Question: I am wanting to self size my cell in my Detail View Controller. How do I go about doing this? I have looked up on many tutorials, and I have been able to self size on other apps, but not here. So, how can I do it, and what's the error?
Thanks.
Here is an image of my constraints:
I have implemented this code in the 'viewDidLoad()' method of the view controller:
'''
tableView.estimatedRowHeight = 400.0
tableView.rowHeight = UITableViewAutomaticDimension
'''
I have implemented this code in the Detail View Controller class:
'''
override func tableView(tableView: UITableView, heightForRowAtIndexPath indexPath: NSIndexPath) -> CGFloat {
return 500
}
'''
The language I am using is Swift.
Here is an image of what it first looked like: <URL>
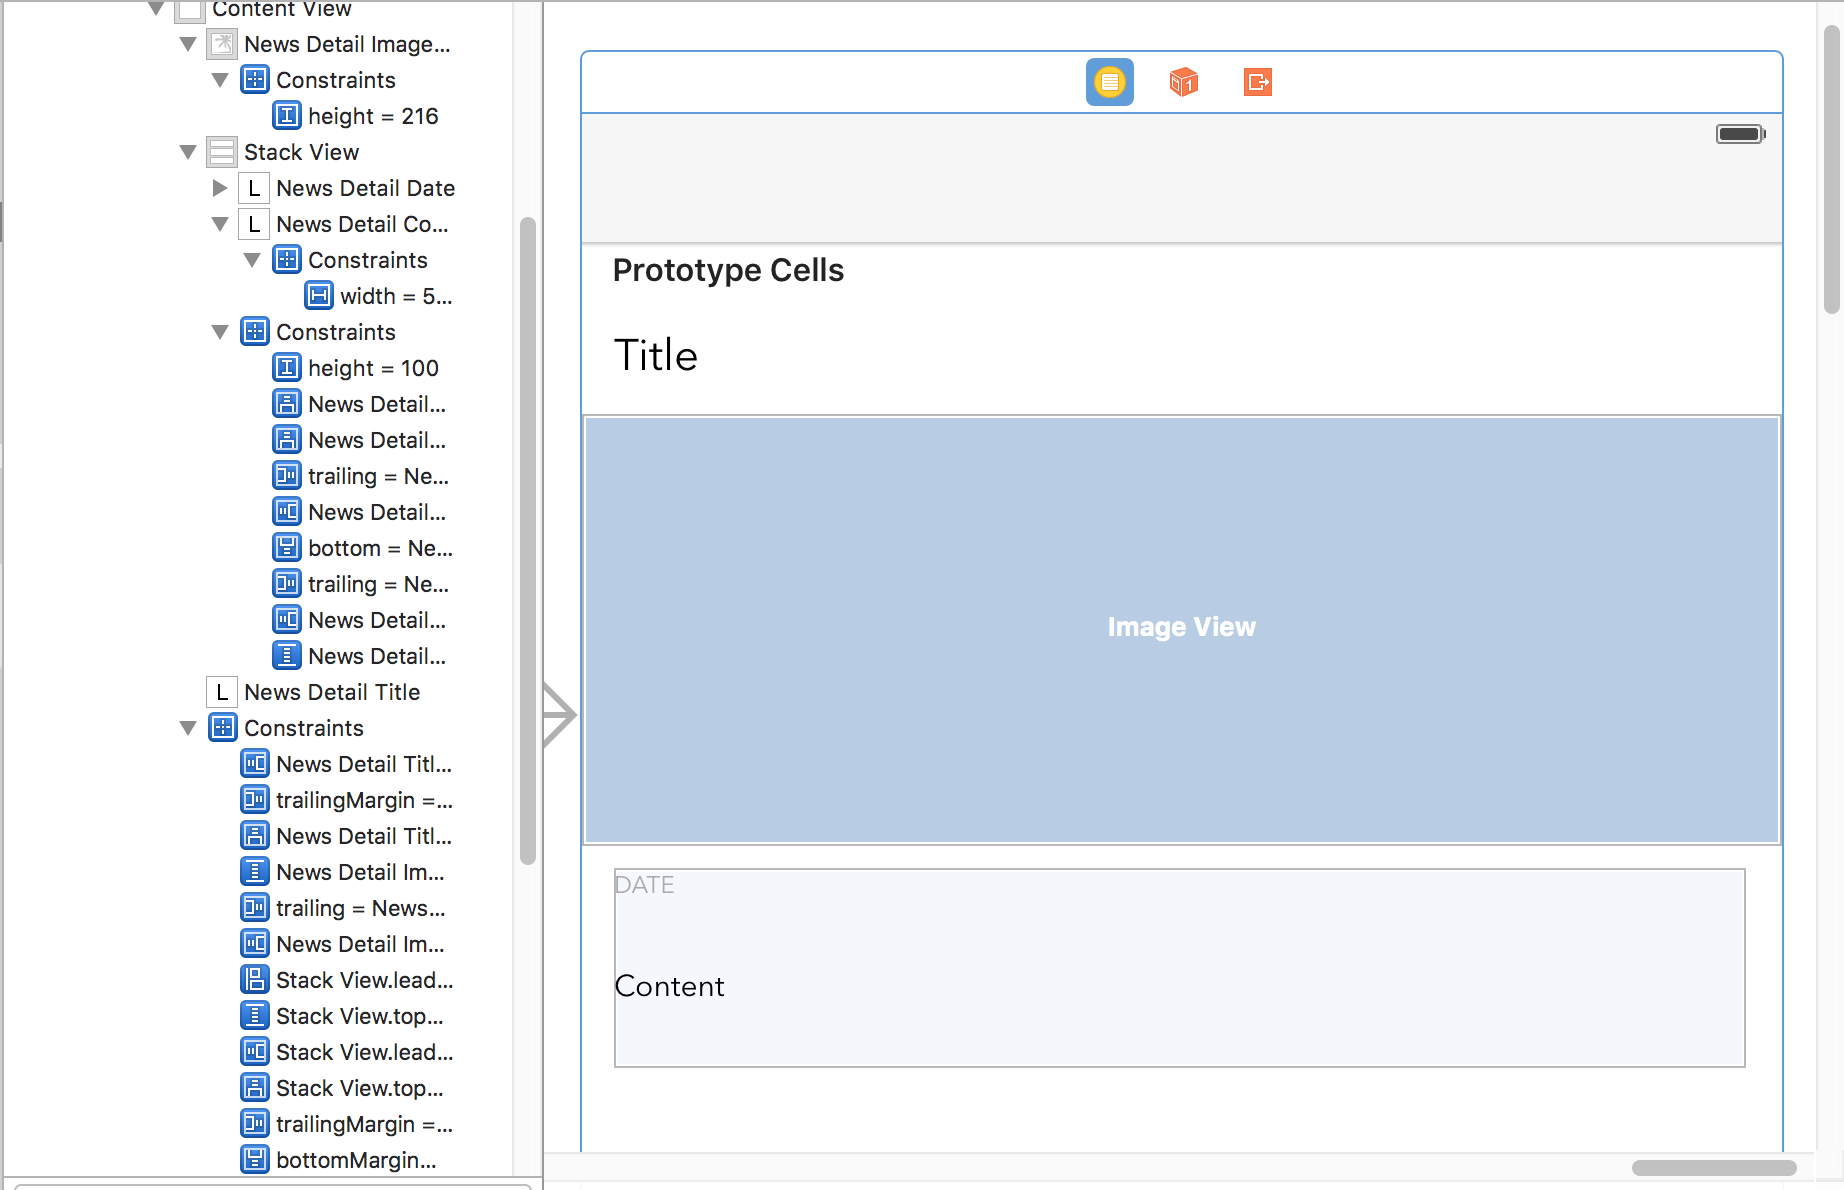
Answer: I fixed it myself. I edited the constant of the bottom margin of the stack view. I changed it from 206 to 16.